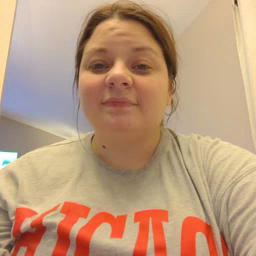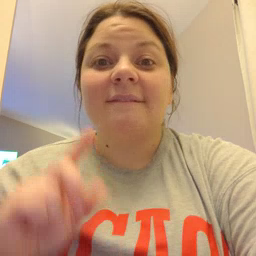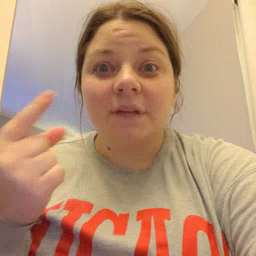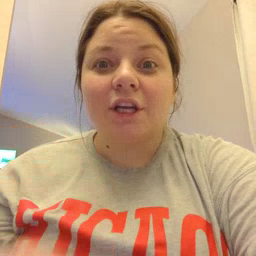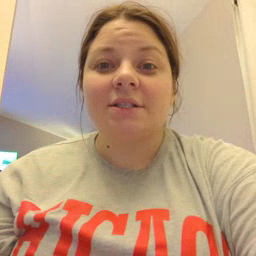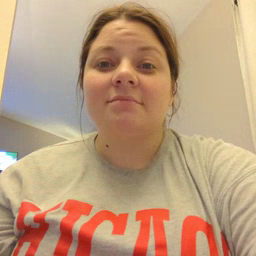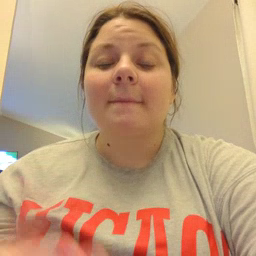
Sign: first